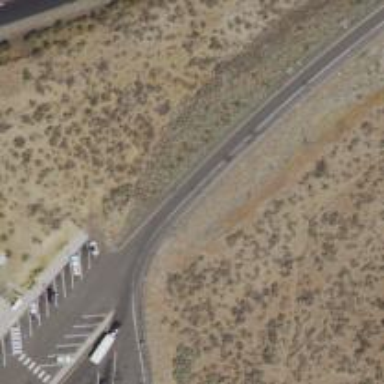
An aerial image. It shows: Service road leading to rest area.